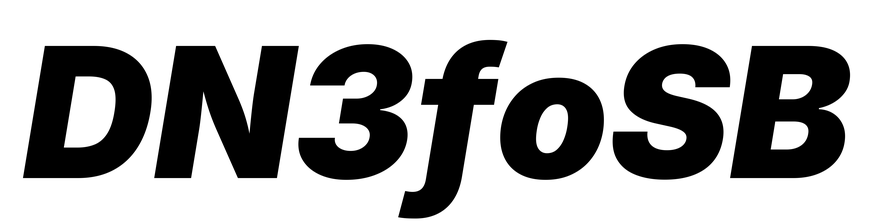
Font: Inter-Italic_Black_Italic